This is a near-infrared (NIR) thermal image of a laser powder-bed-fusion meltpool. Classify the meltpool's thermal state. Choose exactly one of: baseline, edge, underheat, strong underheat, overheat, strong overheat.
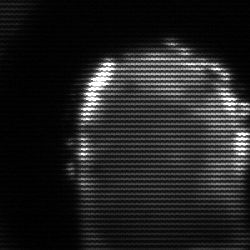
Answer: baseline